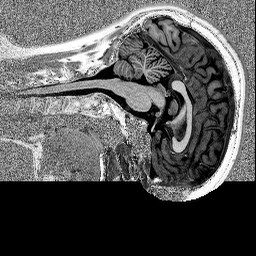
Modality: MP2RAGE
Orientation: sagittal
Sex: female